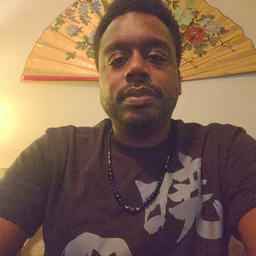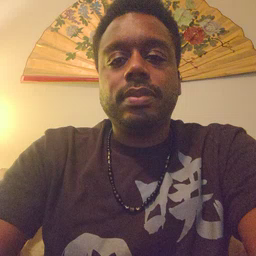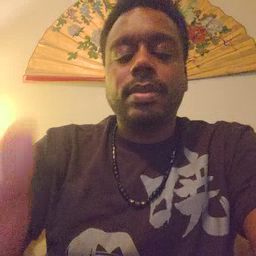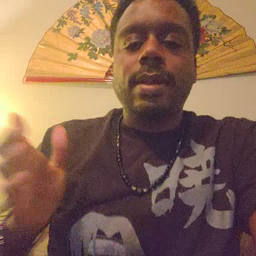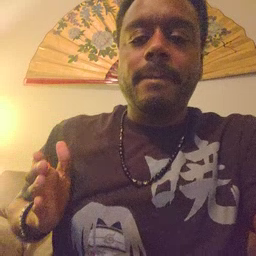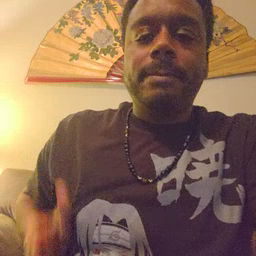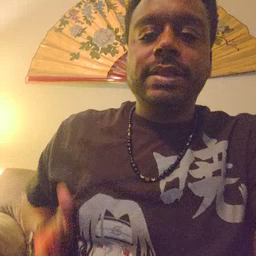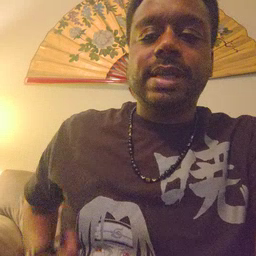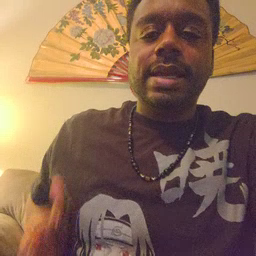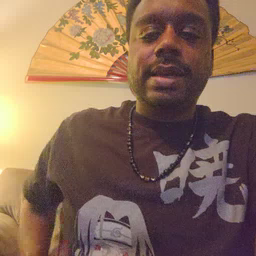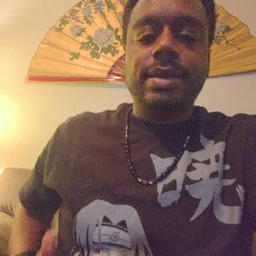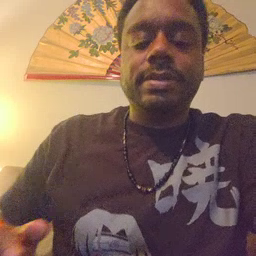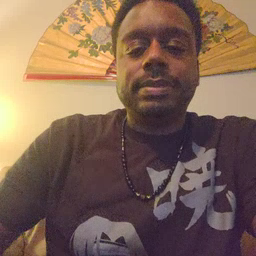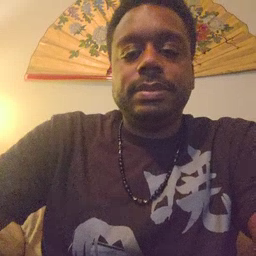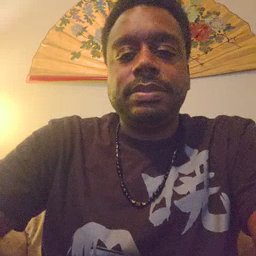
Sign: beside